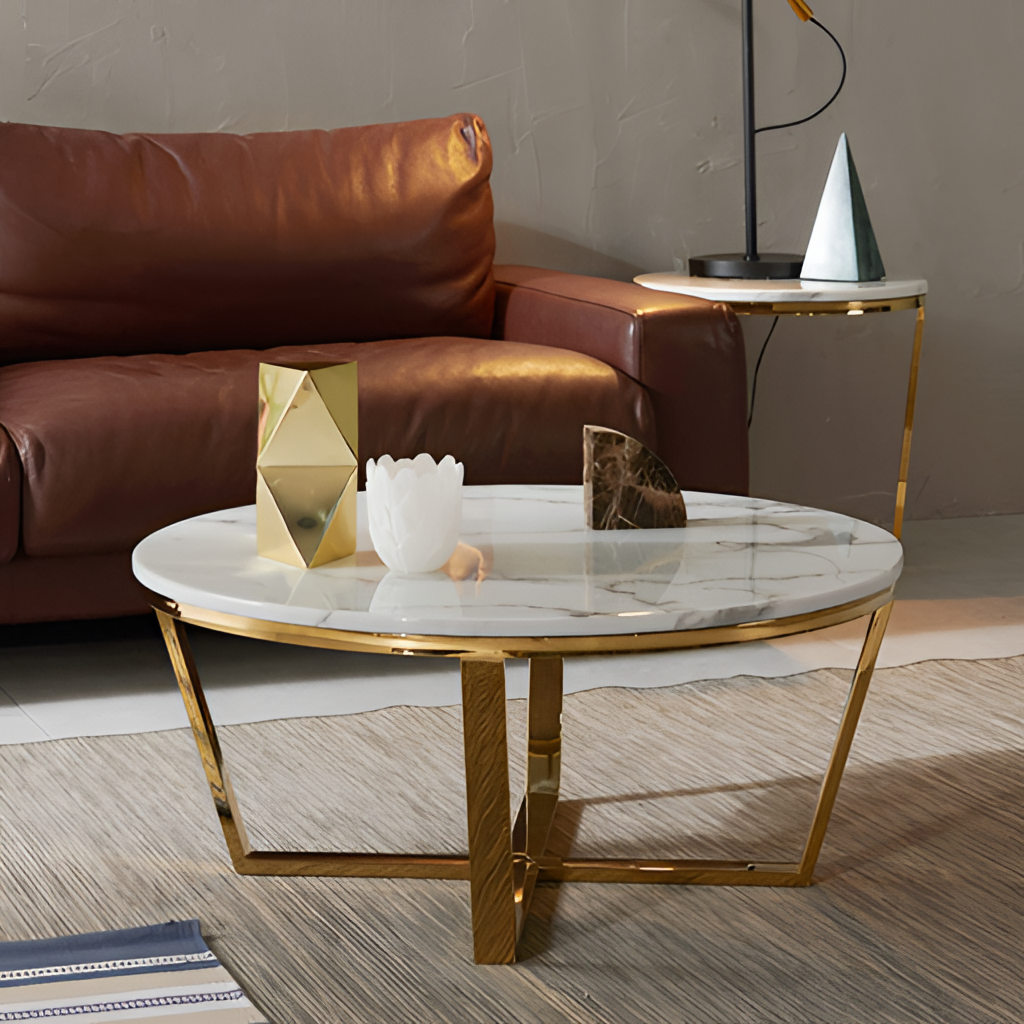
metal coffee table, living room, plaster wallpaper, with solid pattern, modern, gray tile flooring, with large square pattern